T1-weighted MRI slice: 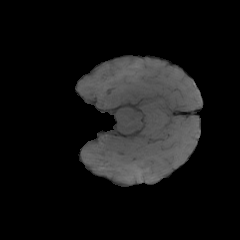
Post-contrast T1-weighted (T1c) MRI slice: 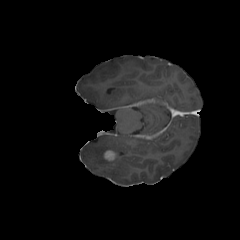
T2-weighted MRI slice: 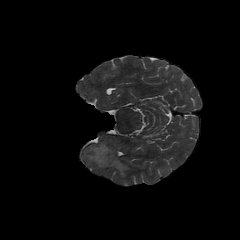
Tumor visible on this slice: yes